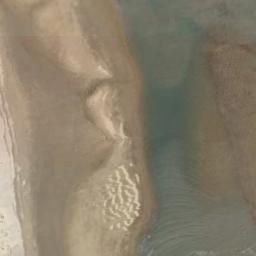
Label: beach